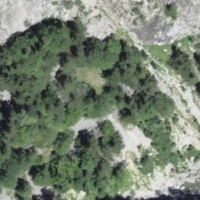
EUNIS habitat code: 23
Species observed at this site:
Cinclus cinclus